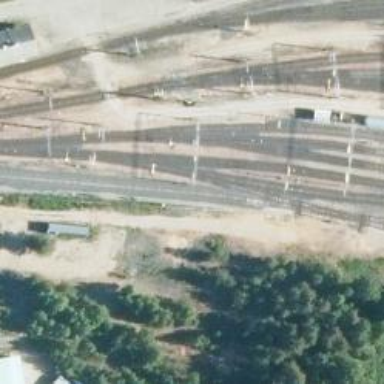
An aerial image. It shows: Siding railway line with electrified contact line for the trains.